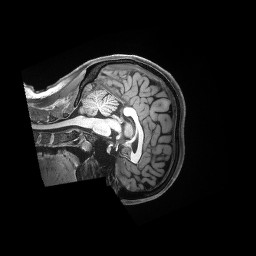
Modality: T1w
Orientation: sagittal
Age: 25
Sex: female
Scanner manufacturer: siemens
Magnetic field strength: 3 T
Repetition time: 2.5 s
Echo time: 0.00181 s